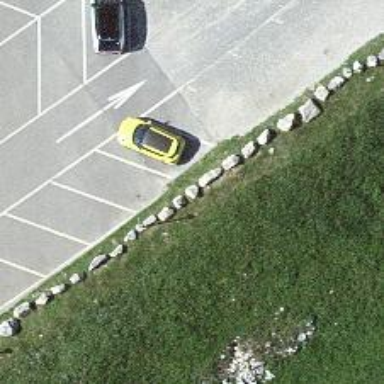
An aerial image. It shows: Block barrier.